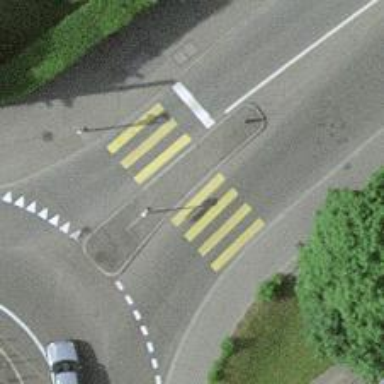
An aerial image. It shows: Kerb barrier.